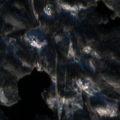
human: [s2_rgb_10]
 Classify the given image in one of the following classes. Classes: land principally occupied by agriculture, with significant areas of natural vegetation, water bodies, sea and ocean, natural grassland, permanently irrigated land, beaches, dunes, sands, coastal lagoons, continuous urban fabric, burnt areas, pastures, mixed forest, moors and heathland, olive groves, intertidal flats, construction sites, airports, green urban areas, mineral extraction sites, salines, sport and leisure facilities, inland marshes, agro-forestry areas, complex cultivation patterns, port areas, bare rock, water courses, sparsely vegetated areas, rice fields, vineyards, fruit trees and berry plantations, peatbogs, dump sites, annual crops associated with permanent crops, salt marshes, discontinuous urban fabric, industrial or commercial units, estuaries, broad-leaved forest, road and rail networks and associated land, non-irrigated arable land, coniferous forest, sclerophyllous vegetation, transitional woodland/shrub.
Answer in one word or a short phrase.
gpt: coniferous forest, mixed forest, transitional woodland/shrub